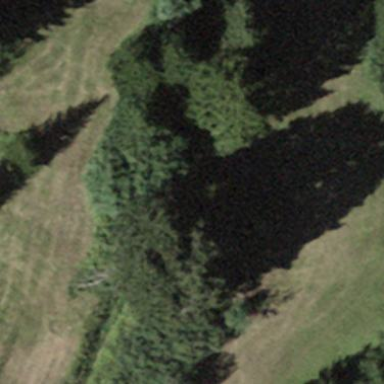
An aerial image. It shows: Mixed forest with variety of leaf types and cycles.